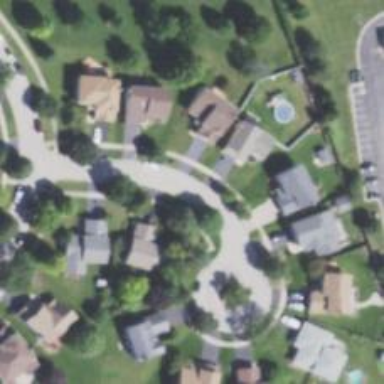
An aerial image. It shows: Residential road with asphalt surface and separate sidewalk.